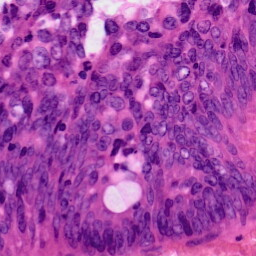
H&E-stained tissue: Colon